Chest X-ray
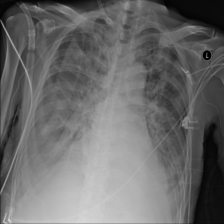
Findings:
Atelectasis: negative
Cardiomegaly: negative
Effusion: positive
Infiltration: positive
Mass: negative
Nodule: negative
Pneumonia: negative
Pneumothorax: negative
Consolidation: negative
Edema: negative
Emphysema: negative
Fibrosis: negative
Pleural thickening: negative
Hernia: negative